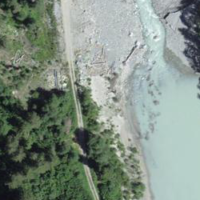
EUNIS habitat code: 44
Species observed at this site:
Cyaniris semiargus